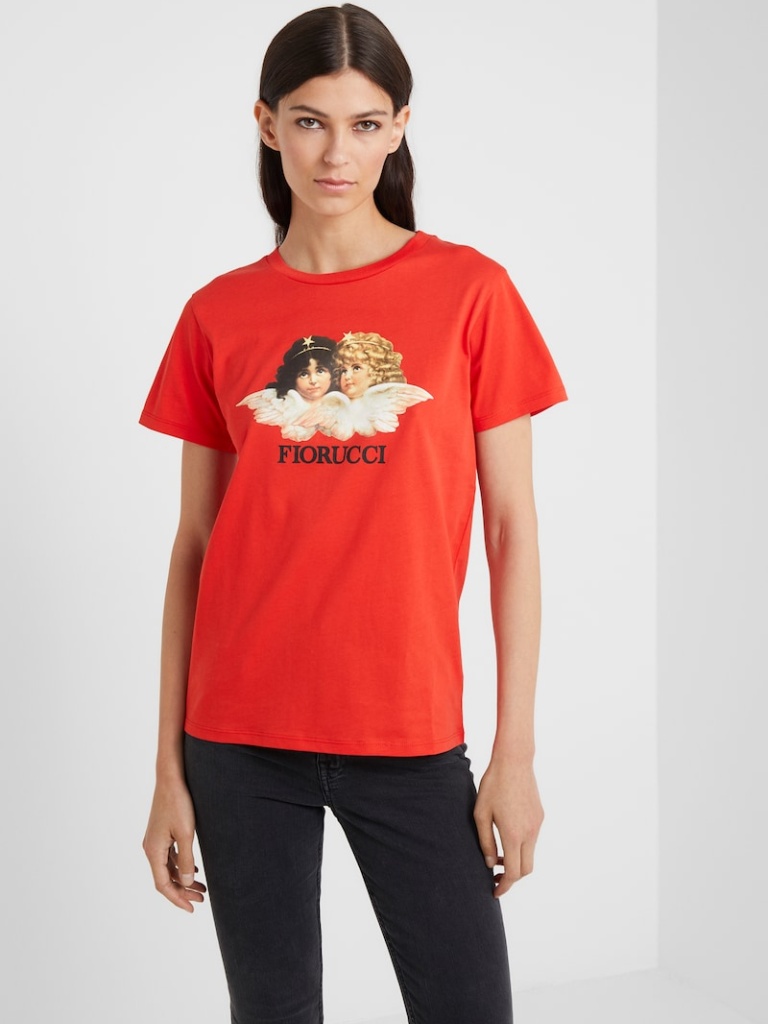
cotton relaxed short sleeve hip length Untucked crew t-shirt